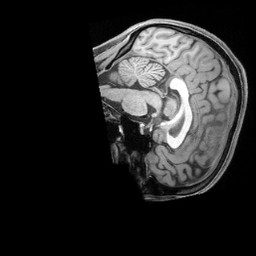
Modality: T1w
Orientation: sagittal
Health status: healthy
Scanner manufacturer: siemens
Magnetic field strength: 3 T
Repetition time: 2.4 s
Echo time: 0.00201 s